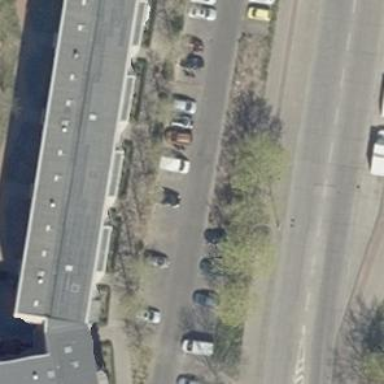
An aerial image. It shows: Sidewalk.